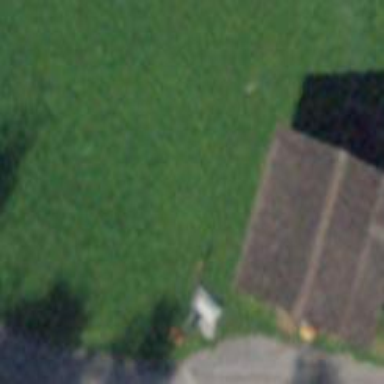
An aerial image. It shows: Rural barn.